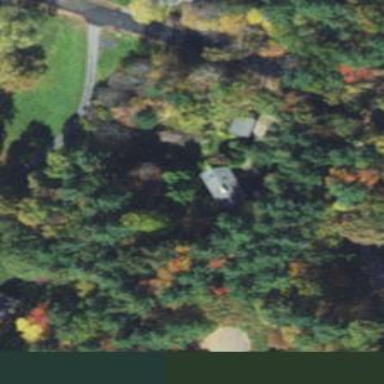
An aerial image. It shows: Driveway.